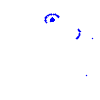
Particle: pion